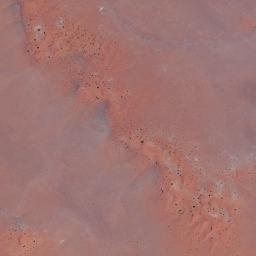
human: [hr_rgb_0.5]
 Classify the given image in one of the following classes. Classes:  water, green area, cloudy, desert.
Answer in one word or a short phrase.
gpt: desert